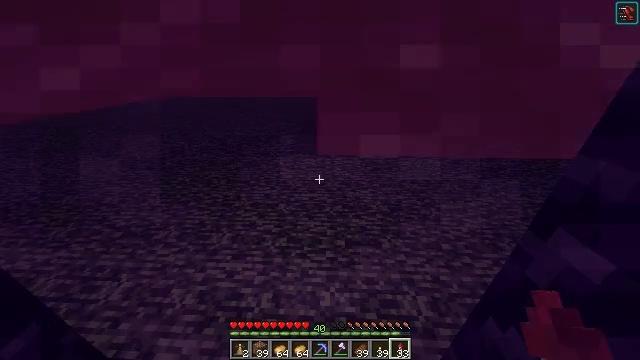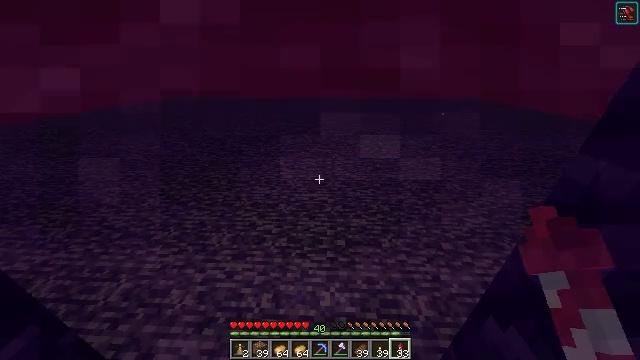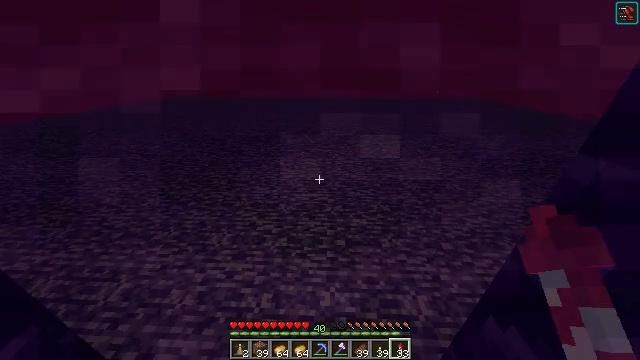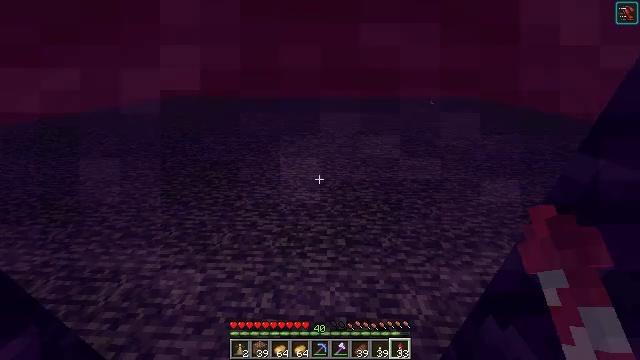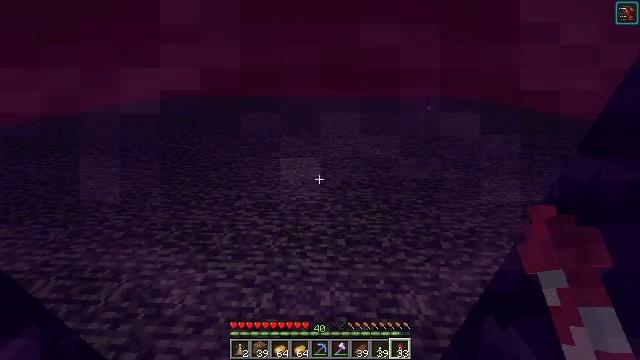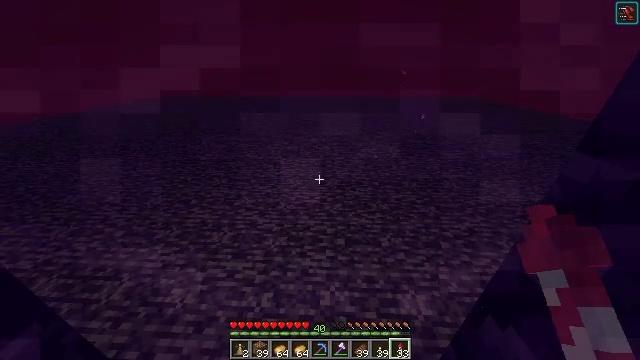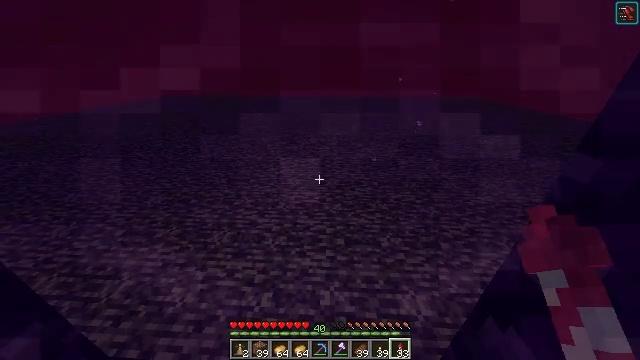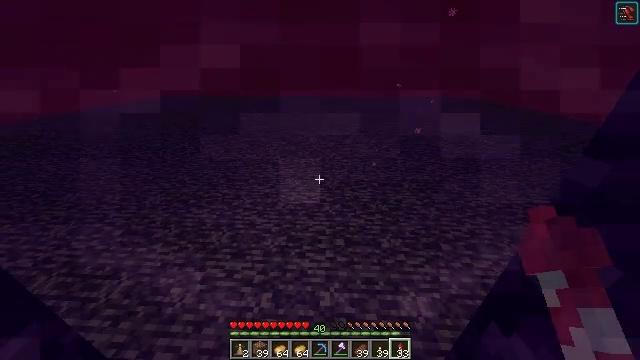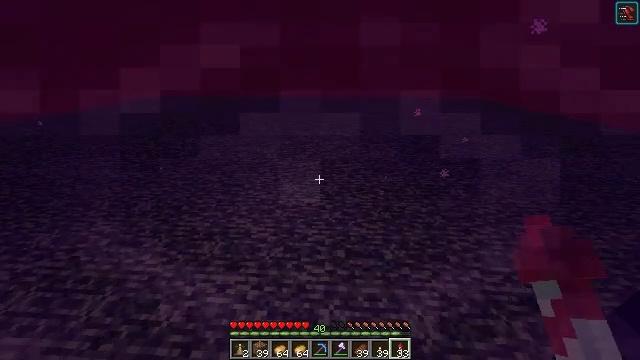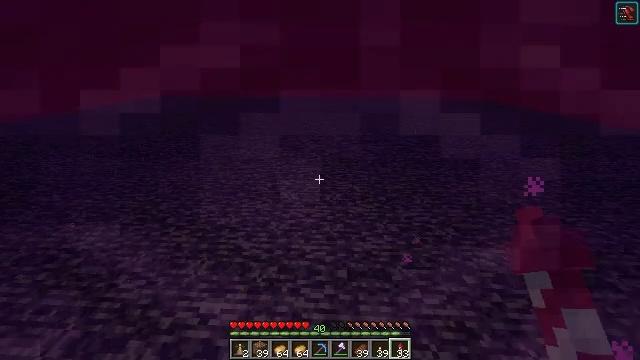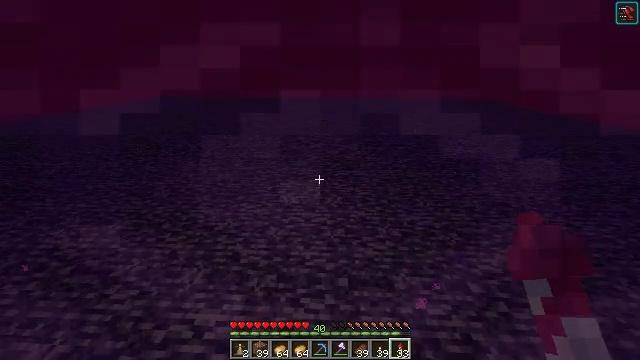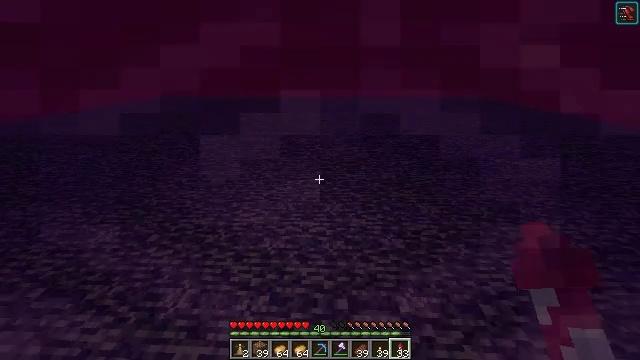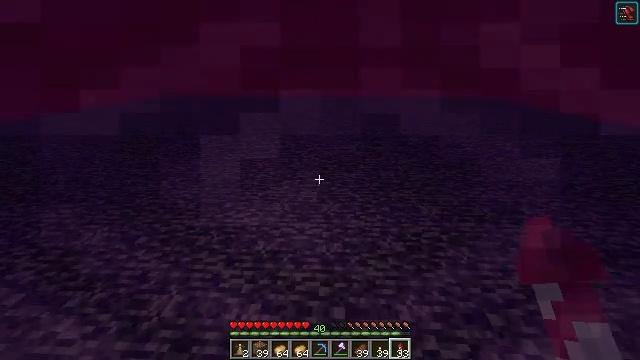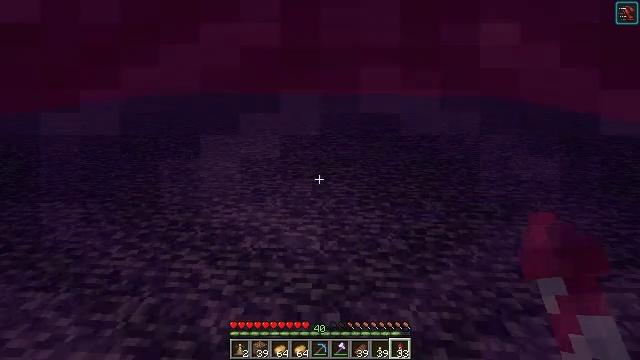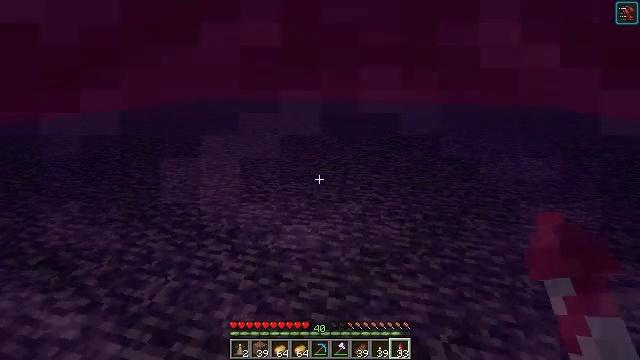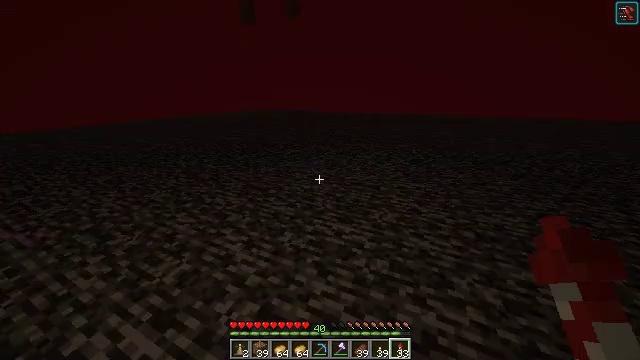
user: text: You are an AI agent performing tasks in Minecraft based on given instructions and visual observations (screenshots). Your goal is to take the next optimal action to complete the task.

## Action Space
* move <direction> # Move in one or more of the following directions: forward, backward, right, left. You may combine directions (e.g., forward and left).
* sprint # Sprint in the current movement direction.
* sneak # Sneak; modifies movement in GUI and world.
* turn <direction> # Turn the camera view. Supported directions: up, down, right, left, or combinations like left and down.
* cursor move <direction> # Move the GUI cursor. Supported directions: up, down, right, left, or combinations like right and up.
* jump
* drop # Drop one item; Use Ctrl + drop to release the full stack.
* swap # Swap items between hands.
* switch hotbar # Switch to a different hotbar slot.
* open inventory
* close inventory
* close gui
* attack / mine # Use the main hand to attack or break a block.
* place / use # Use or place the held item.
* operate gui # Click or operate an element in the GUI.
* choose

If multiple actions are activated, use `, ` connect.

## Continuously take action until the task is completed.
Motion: motion action
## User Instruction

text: Drop a potato.
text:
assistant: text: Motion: no_op
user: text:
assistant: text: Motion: no_op
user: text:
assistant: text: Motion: no_op
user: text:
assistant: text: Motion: no_op
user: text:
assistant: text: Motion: no_op
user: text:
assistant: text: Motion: no_op
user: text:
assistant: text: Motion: move forward
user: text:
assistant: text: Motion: move forward
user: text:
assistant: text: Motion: move forward
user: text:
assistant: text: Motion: move forward
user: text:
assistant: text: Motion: move forward and move right
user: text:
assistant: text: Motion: move forward and move right
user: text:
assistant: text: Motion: move forward and move right
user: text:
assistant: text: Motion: move forward and move right, turn left and up
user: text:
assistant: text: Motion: move forward and move right, turn left and up
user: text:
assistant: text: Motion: move forward and move right, turn left and up
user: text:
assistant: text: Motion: move forward and move right, turn left and up
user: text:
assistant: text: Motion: turn left and up
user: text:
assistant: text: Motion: turn left
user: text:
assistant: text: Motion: turn left
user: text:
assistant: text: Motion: turn left
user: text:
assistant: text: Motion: turn left
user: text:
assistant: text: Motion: turn left
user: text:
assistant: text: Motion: turn left
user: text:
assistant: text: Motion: turn left
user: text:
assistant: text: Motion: turn left
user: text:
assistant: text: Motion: turn left
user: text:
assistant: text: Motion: turn left
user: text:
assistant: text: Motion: turn left and up
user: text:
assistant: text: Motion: turn left